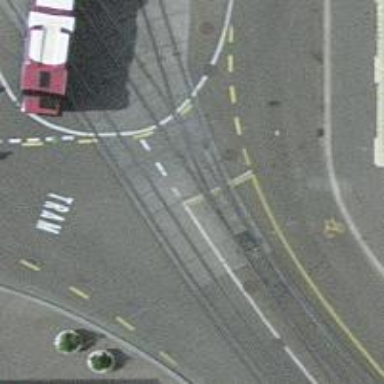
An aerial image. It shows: Tram level crossing on the railway.